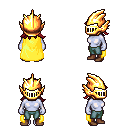
a pixel art fantasy rpg character, female body template, dark elf, purple skin, yellow cape, teal pants, brunette loose hair, gold helm, brown shoes, four views (front, back, left, right), 2x2 character sprite sheet, small pixel art, hard edges, no anti-aliasing